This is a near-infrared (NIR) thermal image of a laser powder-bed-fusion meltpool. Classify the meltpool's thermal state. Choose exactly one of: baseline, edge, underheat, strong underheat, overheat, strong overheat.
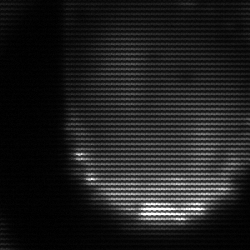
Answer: edge